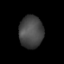
Tissue: lung
Cell type: Others
Senescence score: 0.1337
Nuclear area (px): 762
Mean DAPI intensity: 70.364